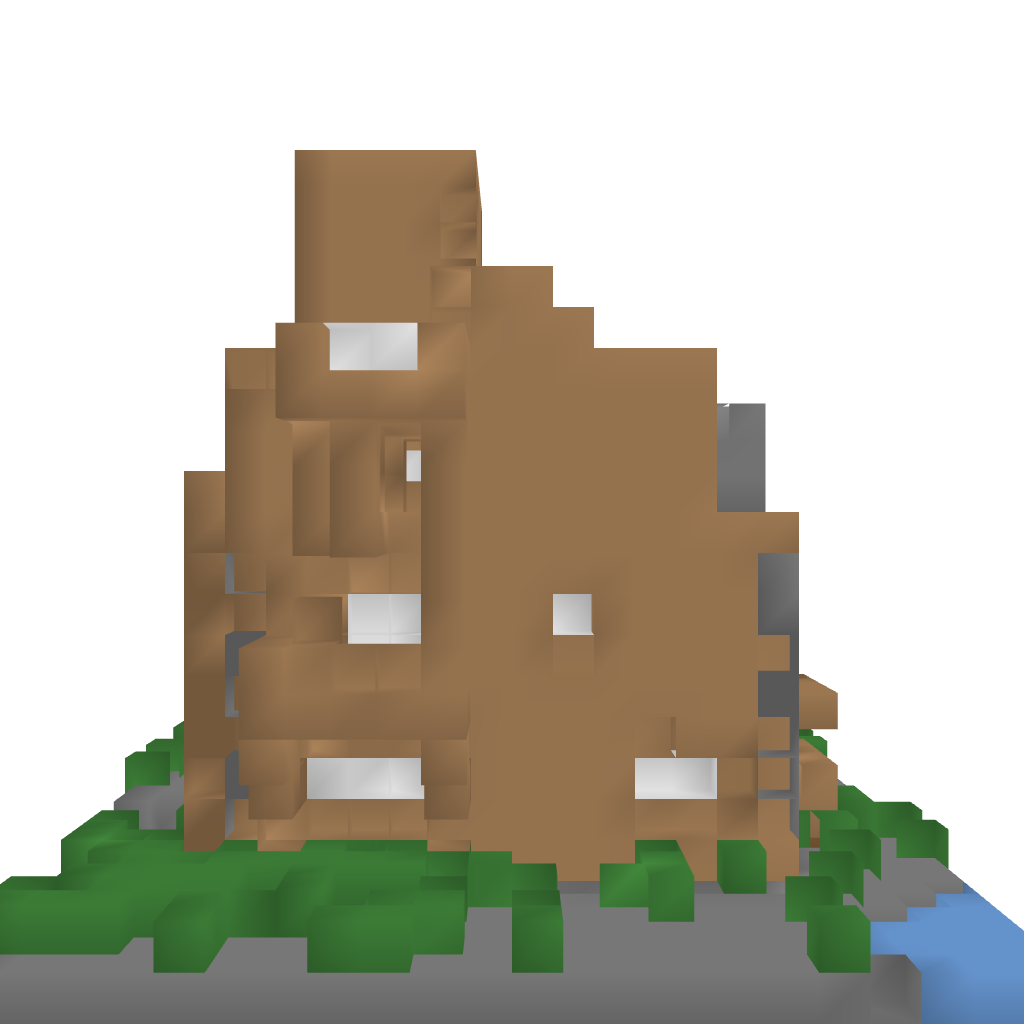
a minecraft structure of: AhmetEmin wood Villa bad low quality